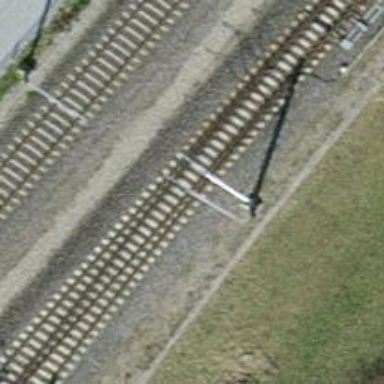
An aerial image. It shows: Railway siding with one electrified track and contact line for powering the train.